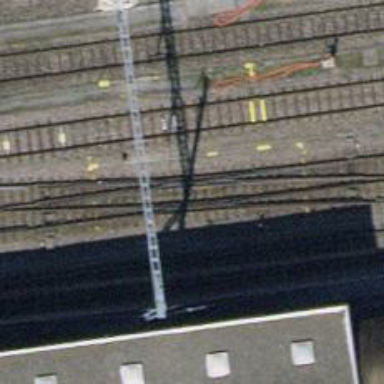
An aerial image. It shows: Railway switch.